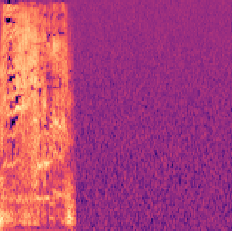
Sound class: Pig